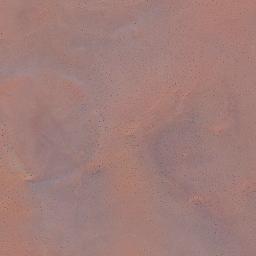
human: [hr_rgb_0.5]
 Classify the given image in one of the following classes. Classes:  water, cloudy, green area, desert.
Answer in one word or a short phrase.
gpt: desert